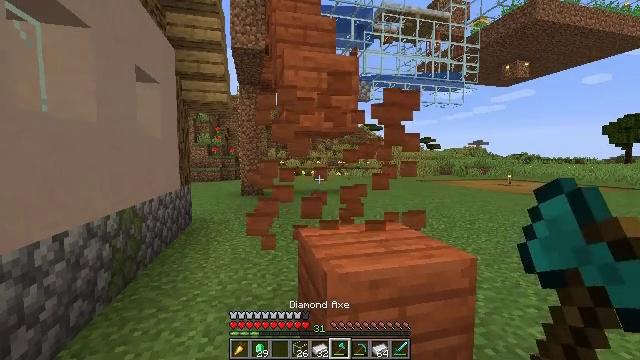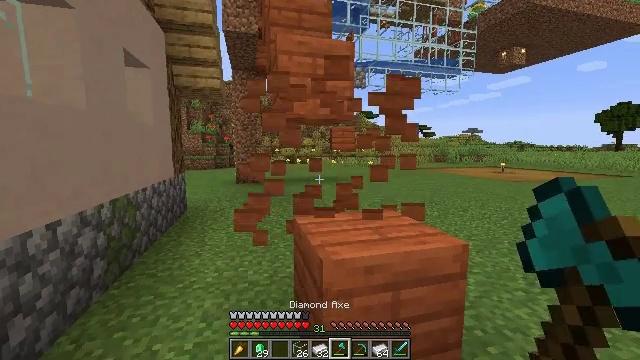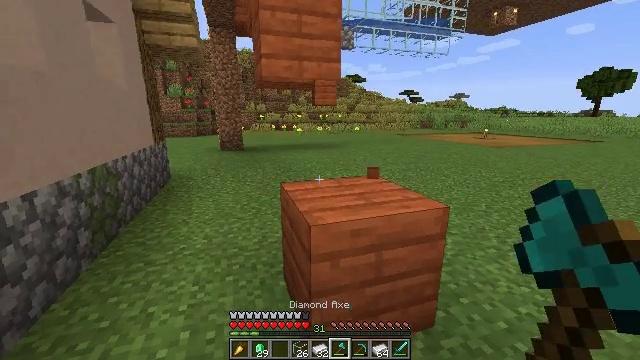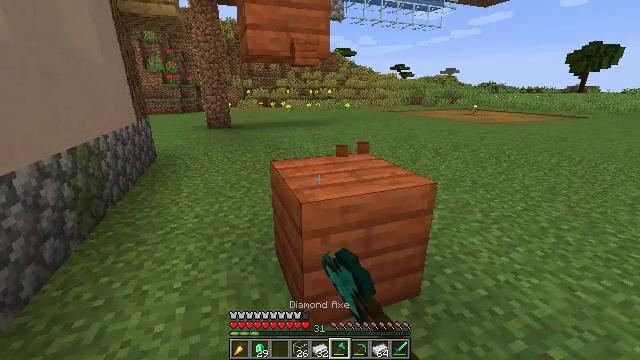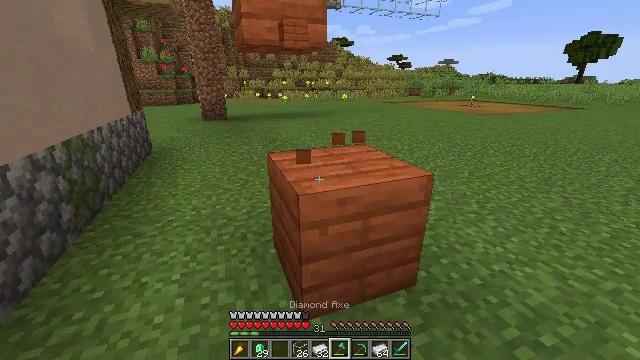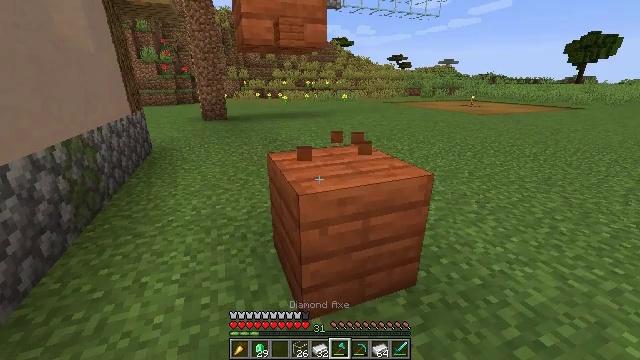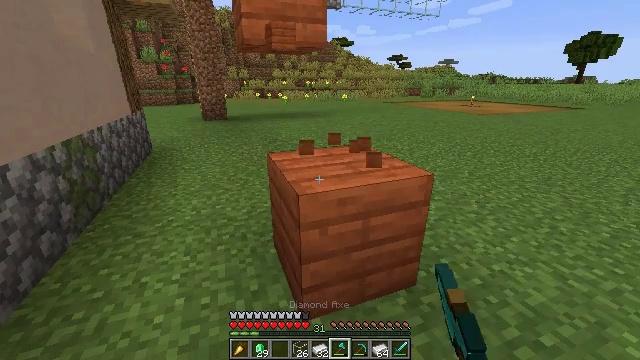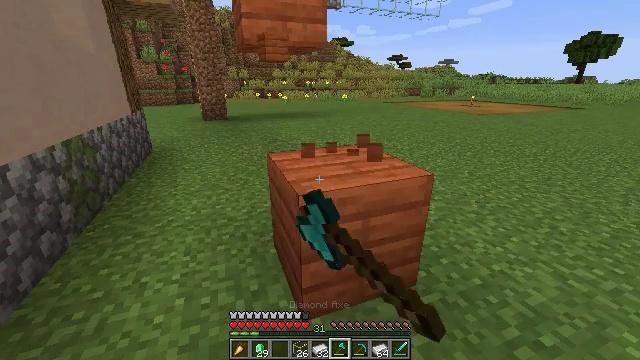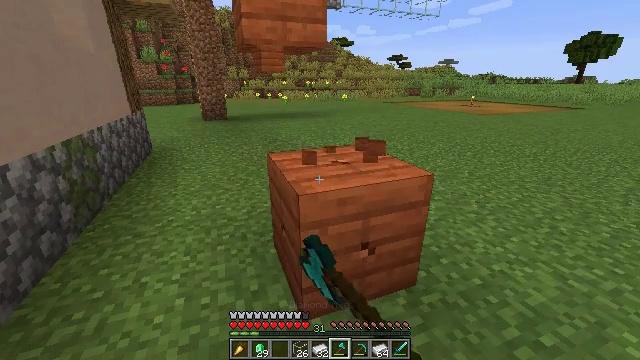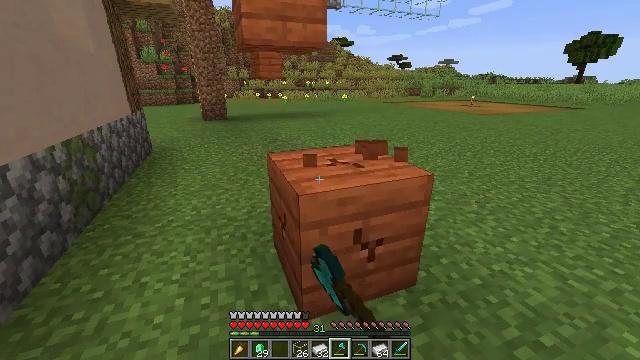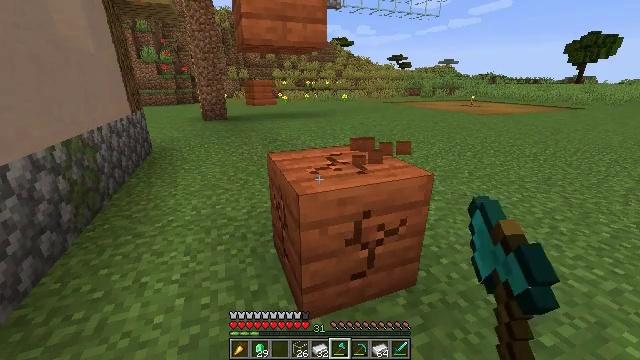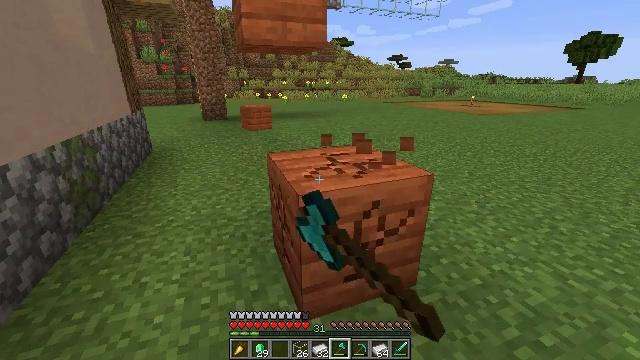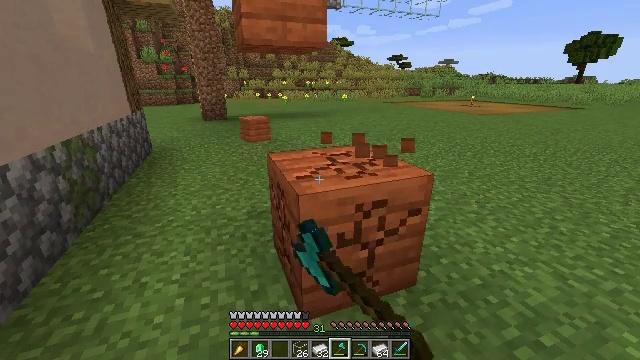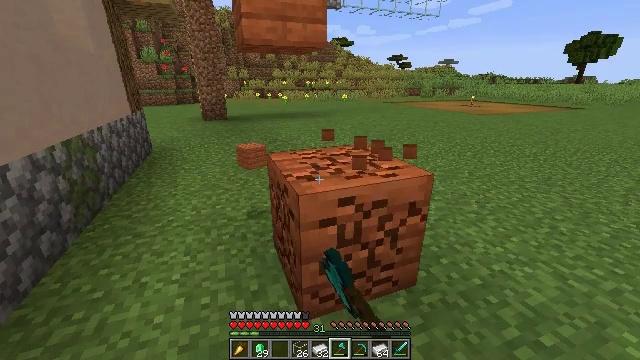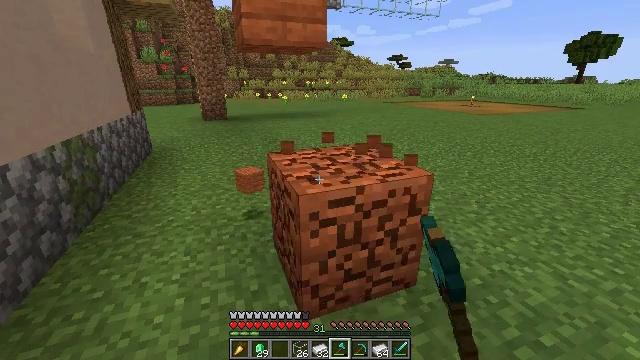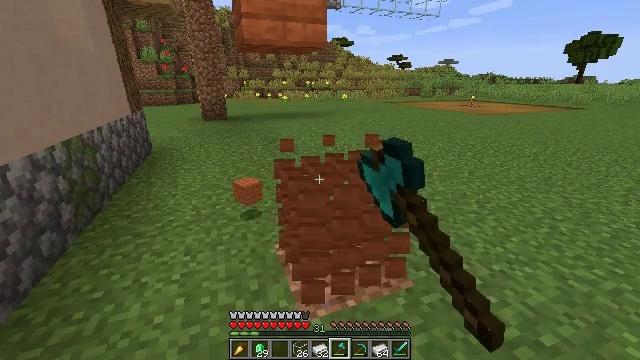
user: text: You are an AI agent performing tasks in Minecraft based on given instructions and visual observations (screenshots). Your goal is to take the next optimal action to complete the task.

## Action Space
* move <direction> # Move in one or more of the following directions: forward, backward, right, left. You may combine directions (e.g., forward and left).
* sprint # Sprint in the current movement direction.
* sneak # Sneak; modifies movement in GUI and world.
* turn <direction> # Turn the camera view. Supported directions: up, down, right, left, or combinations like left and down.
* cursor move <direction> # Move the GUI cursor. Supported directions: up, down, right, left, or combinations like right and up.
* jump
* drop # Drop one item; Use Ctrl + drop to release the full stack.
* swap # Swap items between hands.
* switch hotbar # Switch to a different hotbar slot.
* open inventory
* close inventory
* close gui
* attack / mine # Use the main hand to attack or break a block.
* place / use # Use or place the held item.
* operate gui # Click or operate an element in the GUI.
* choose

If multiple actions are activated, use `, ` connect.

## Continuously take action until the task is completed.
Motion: motion action
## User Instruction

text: Attack the acacia planks to recycle them.
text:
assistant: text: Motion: turn right and down, attack / mine
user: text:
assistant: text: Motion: turn right and down, attack / mine
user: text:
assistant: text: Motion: turn right and down, attack / mine
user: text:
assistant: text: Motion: turn down, attack / mine
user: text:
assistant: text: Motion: attack / mine
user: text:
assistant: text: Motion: attack / mine
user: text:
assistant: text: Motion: attack / mine
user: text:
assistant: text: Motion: attack / mine
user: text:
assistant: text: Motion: attack / mine
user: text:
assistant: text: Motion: attack / mine
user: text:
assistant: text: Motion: attack / mine
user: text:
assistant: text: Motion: attack / mine
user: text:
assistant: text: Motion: attack / mine
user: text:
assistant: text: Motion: attack / mine
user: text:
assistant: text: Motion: attack / mine
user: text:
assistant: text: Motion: attack / mine
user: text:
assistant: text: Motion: attack / mine
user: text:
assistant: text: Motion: attack / mine
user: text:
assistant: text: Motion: turn up, attack / mine
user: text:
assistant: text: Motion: move forward, turn up
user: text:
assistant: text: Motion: move forward, turn left and up
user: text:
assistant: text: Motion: move forward, turn left and up
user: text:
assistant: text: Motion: move forward, turn left and up
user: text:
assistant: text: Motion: move forward, attack / mine
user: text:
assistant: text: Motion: move forward, attack / mine
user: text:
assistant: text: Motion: attack / mine
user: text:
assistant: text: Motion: attack / mine
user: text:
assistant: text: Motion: attack / mine
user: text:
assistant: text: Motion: attack / mine
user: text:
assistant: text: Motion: turn up, attack / mine